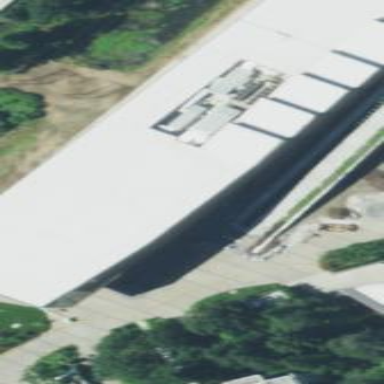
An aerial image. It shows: Building with skillion roof.